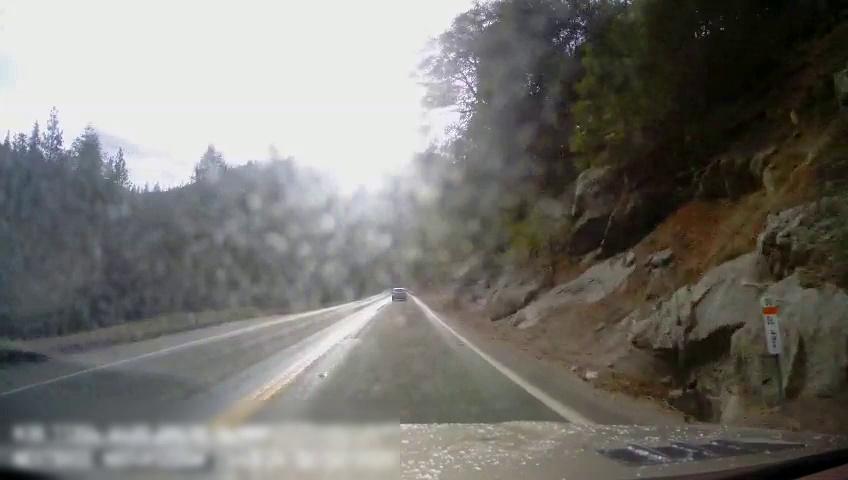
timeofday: Day
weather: Sunny
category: Drivable Space
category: Vehicles | Car
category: Lanes | Opposite Lane
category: Lanes | Current Lane
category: Lanes | Current Lane
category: Lanes | Current Lane